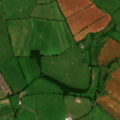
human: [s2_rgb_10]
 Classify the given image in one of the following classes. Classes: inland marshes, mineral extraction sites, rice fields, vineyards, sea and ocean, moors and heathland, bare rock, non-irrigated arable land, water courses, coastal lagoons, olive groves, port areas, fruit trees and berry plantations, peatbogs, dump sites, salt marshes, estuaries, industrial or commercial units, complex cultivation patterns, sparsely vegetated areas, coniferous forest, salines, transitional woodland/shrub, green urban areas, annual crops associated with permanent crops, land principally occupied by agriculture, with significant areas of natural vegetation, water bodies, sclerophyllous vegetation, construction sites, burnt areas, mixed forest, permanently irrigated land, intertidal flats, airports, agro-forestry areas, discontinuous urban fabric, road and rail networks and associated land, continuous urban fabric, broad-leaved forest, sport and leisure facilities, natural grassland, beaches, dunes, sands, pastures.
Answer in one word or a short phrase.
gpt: non-irrigated arable land, pastures